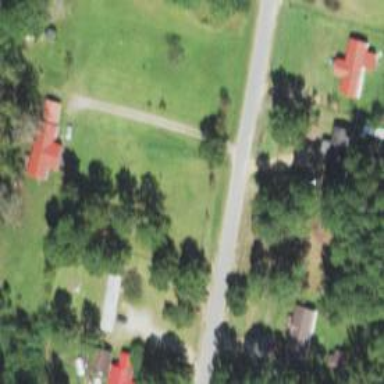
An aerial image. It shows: Driveway leading to service road.